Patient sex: M
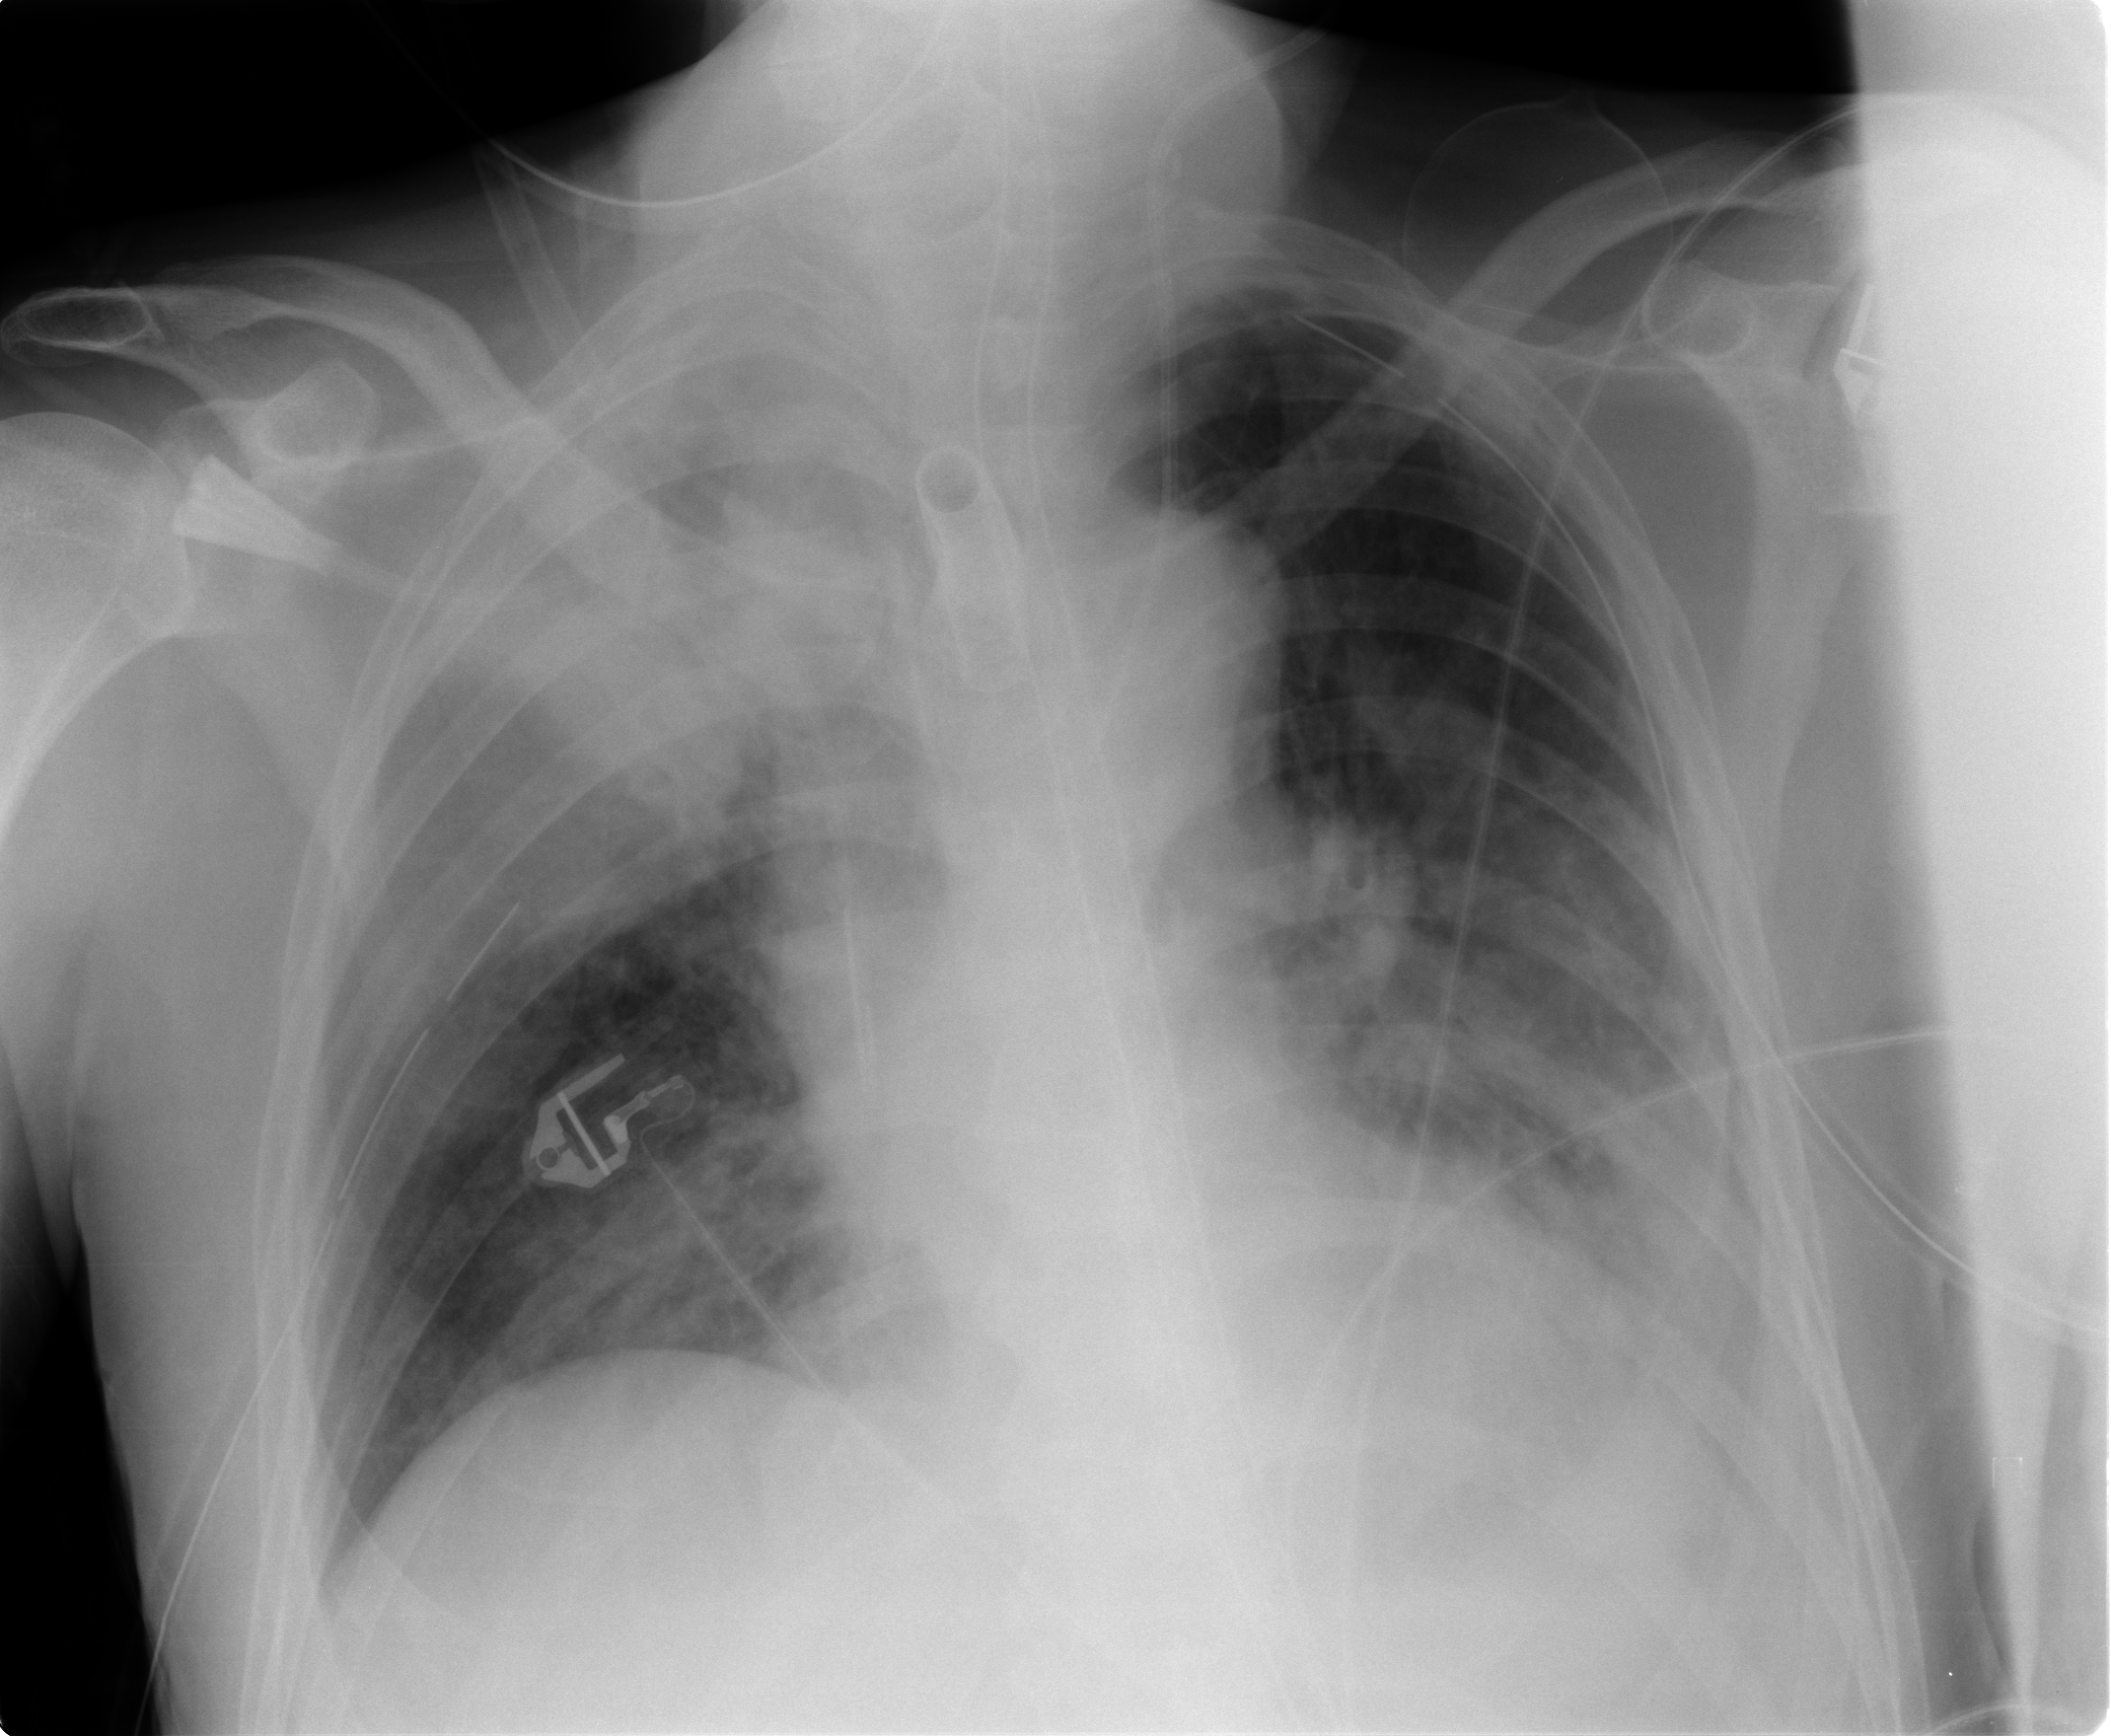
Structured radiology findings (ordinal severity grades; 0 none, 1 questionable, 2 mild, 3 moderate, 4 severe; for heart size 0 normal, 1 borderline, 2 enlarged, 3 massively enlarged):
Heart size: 0
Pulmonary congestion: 0
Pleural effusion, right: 0
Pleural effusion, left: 2
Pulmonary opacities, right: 3
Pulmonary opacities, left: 2
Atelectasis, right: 3
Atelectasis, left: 3